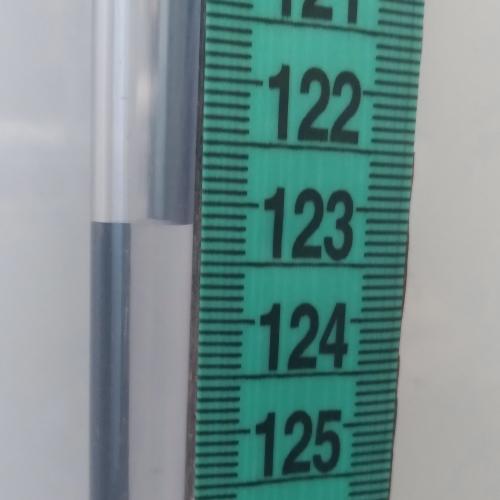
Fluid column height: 123.2 cm